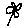
Label: flower